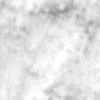
Label: no_change